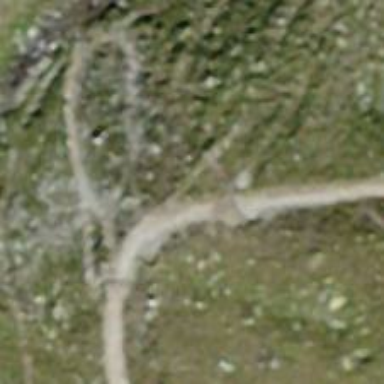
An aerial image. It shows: Ground path.